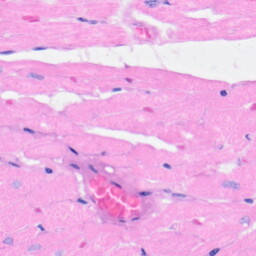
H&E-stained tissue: Heart